Interaction volume radius: 5 \u00c5
Interaction volume height: 35 \u00c5
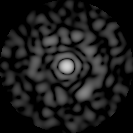
Disorder parameter: 0.8451